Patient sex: F
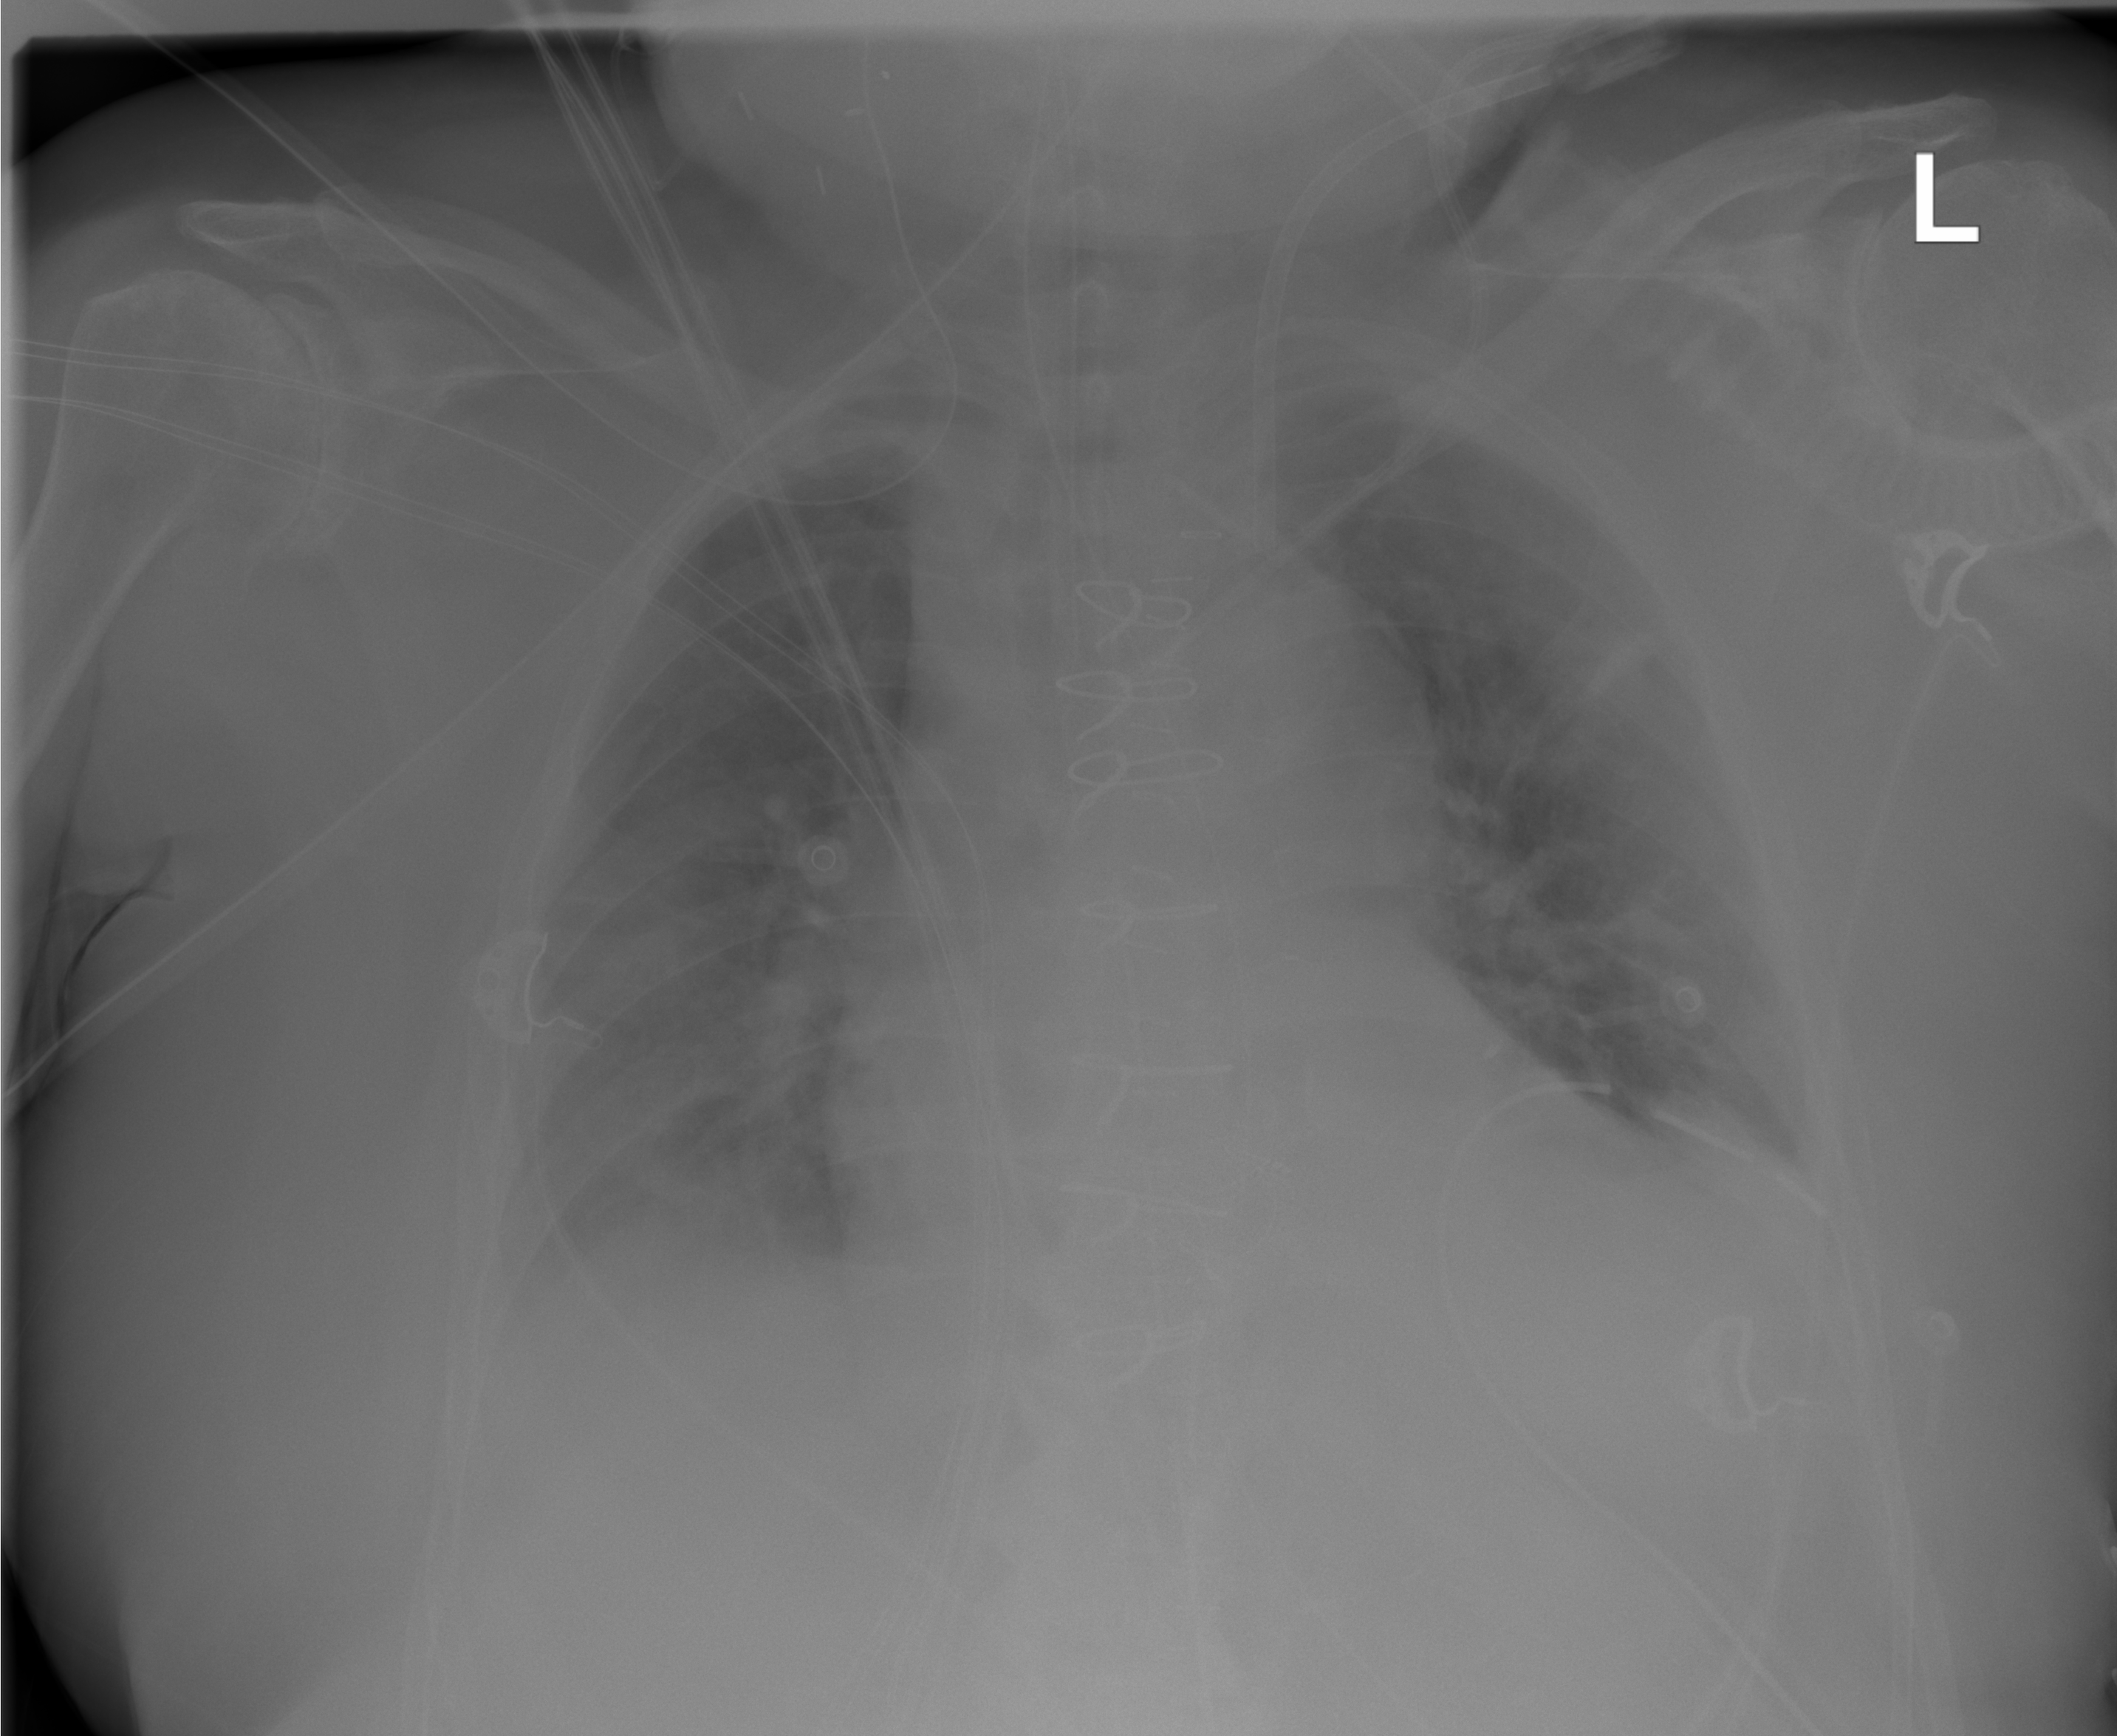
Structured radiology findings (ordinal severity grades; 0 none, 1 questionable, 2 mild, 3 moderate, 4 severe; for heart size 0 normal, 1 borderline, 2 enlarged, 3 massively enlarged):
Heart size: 2
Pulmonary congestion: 2
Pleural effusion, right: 2
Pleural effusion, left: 2
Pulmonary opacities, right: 0
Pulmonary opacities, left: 0
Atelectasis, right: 2
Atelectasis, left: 2